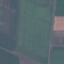
Land use / land cover: AnnualCrop